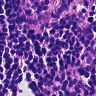
Metastatic tissue present: no